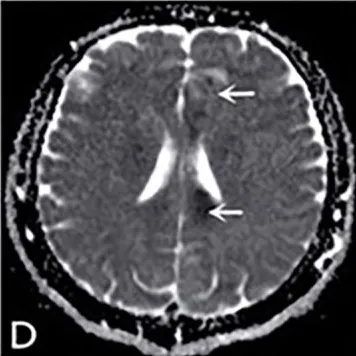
MRI, MRA and visuospatial and executing skills of the dominant hand results of a patient with alien hand syndrome. MRI: (A-D) Sagittal T2WI scan, axial T2 FLAIR, DWI, and ADC scans show cytotoxic edema in the left frontal lobe and the body of the corpus callosum.
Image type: radiology (mri)